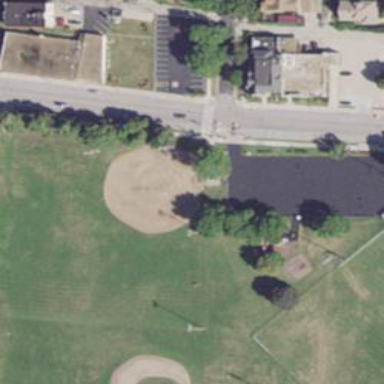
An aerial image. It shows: Grass pitch designated for softball games.